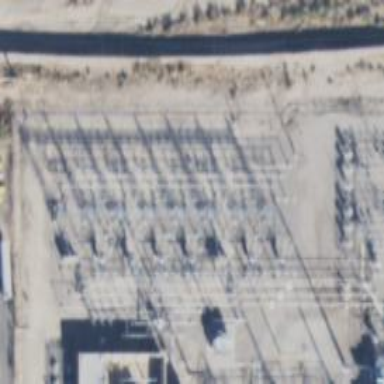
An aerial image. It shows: Switch for power supply.